Question: When "watching" my object in debug, I notice that the items class (list of t), is duplicated in an itemsField class/Property? Not sure really. In debug I can see this, but using intellisense, its not accessible in code.
Reason for asking... I am sending quite a large amount of data over WCF, and would like to "cut" any unneeded overhead. My items list has 185 custom objects in it, and this seems to be duplicated in the itemsField list that is added to the object.
Is this just an internal .net necessity that gets constructed upon de-serialization for using the classes, or is this extra list being transmitted over wcf together with my actual list? If so, can I choose to drop it? It seems to be an exact duplicate...

Regards
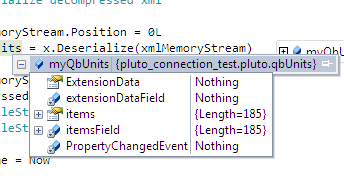
Answer: If I am not wrong, by extra field you mean 'extension object'.
This property is used for two basic purpose -
1. In case there is an contract change in the service, additional properties are returned back into this object.
2. In case of certain errors while sending data to the WCF service, request is returned back into extension object.